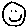
Label: smiley face